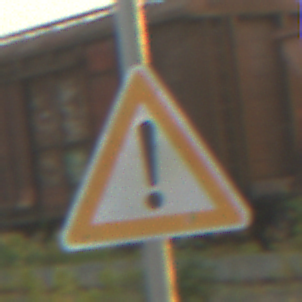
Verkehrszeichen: Gefahrenstelle
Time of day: SunriseSunset
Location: Outdoor (Suburban)
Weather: PartlyCloudy
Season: NotSpecified
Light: Natural